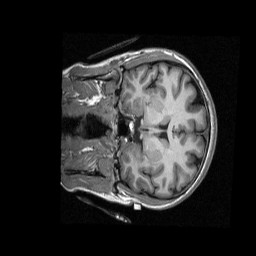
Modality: T1w
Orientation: coronal
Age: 26
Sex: female
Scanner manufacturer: siemens
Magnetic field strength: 3 T
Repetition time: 2.3 s
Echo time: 0.00298 s